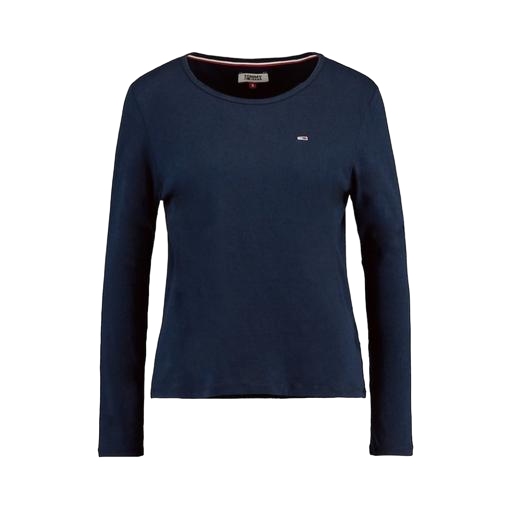
blue iconic women's long-sleeved t-shirt, longsleeve t-shirt, blue crewneck long sleeve jersey tee, white background